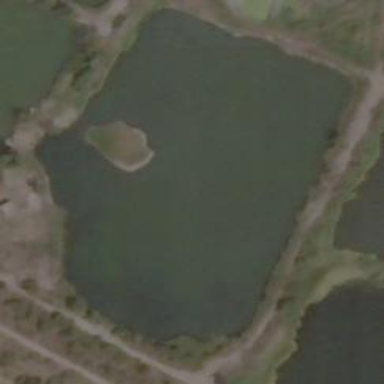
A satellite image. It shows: Pond surrounded by natural water.